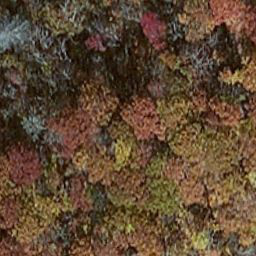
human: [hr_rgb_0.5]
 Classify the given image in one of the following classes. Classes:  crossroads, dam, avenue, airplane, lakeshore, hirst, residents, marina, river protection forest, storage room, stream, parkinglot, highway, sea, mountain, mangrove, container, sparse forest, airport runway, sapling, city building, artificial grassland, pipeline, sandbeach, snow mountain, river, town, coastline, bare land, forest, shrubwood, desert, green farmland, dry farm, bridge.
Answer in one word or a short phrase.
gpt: mangrove